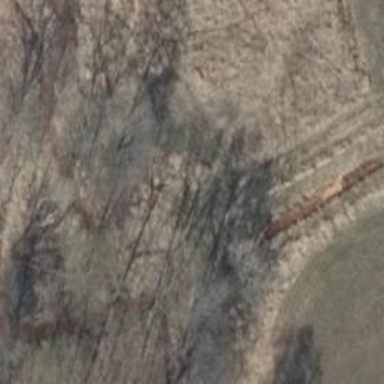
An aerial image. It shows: Culvert tunnel.